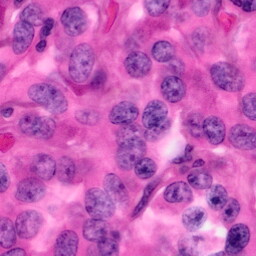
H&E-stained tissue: Pancreatic